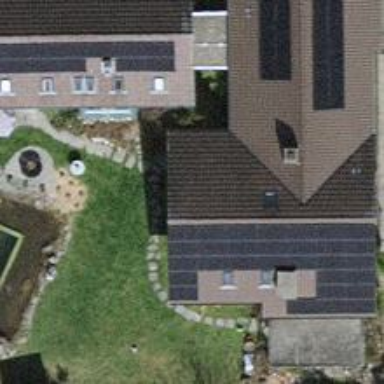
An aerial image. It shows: Solar photovoltaic panel generator.